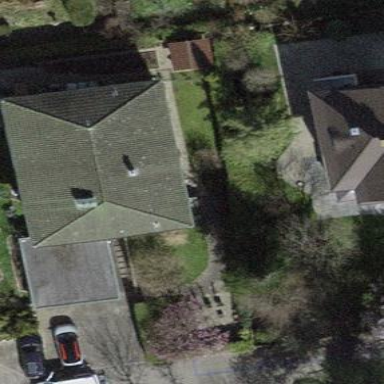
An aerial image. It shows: Building with tiled roof.